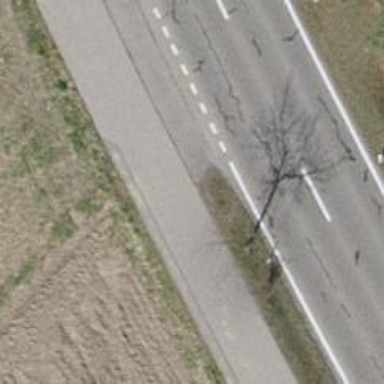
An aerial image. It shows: Urban tree adds touch of nature to the surroundings.